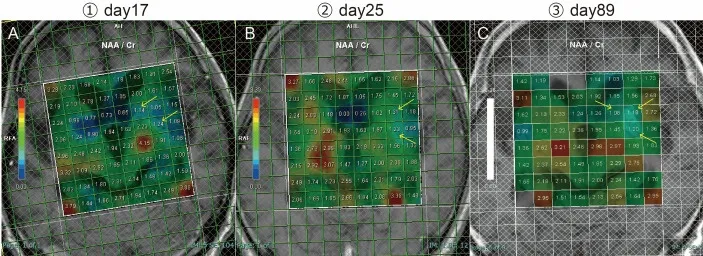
Magnetic resonance spectroscopy (MRS) images. N-acetylaspartate/creatine ratio (NAA/Cr ratio) evaluated using MRS.
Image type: radiology (mri)